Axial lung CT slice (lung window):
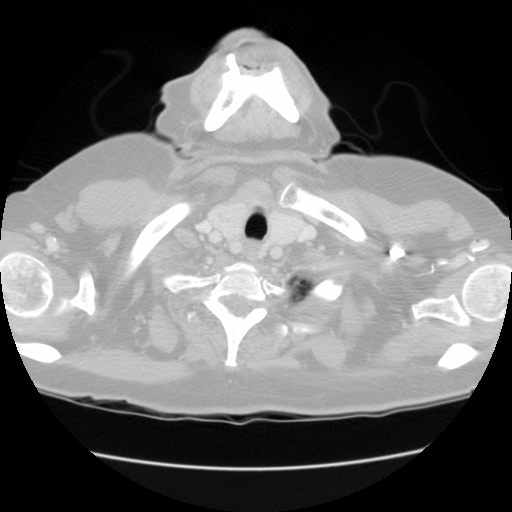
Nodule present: no